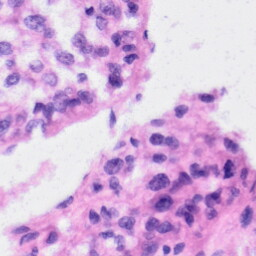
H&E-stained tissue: Liver